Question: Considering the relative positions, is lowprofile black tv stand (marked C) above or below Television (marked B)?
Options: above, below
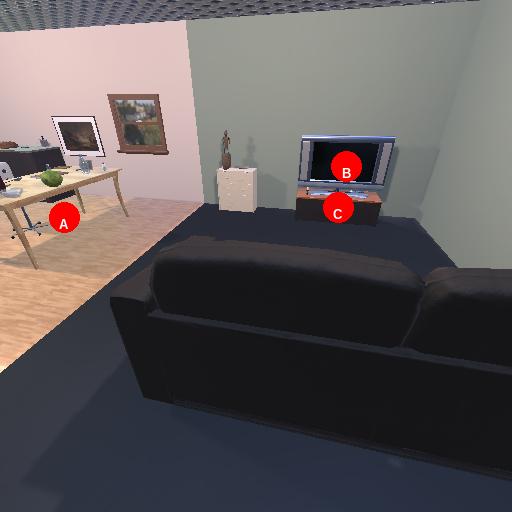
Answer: above